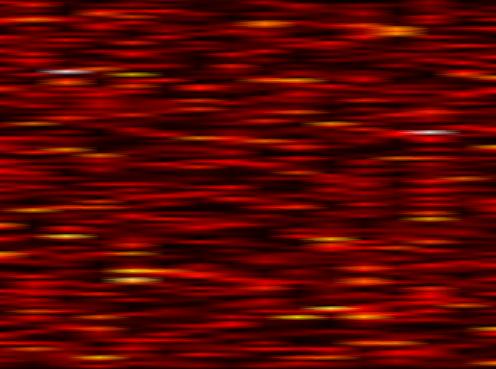
Label: FOFDM